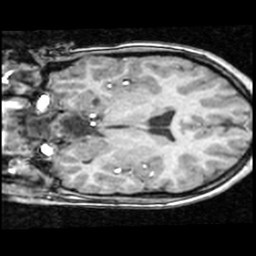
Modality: T1w
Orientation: coronal
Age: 11
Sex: male
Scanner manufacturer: ge
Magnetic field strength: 1.5 T
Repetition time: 0.03333 s
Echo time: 0.008 s